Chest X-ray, PA view. Patient: 71 years old, sex M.
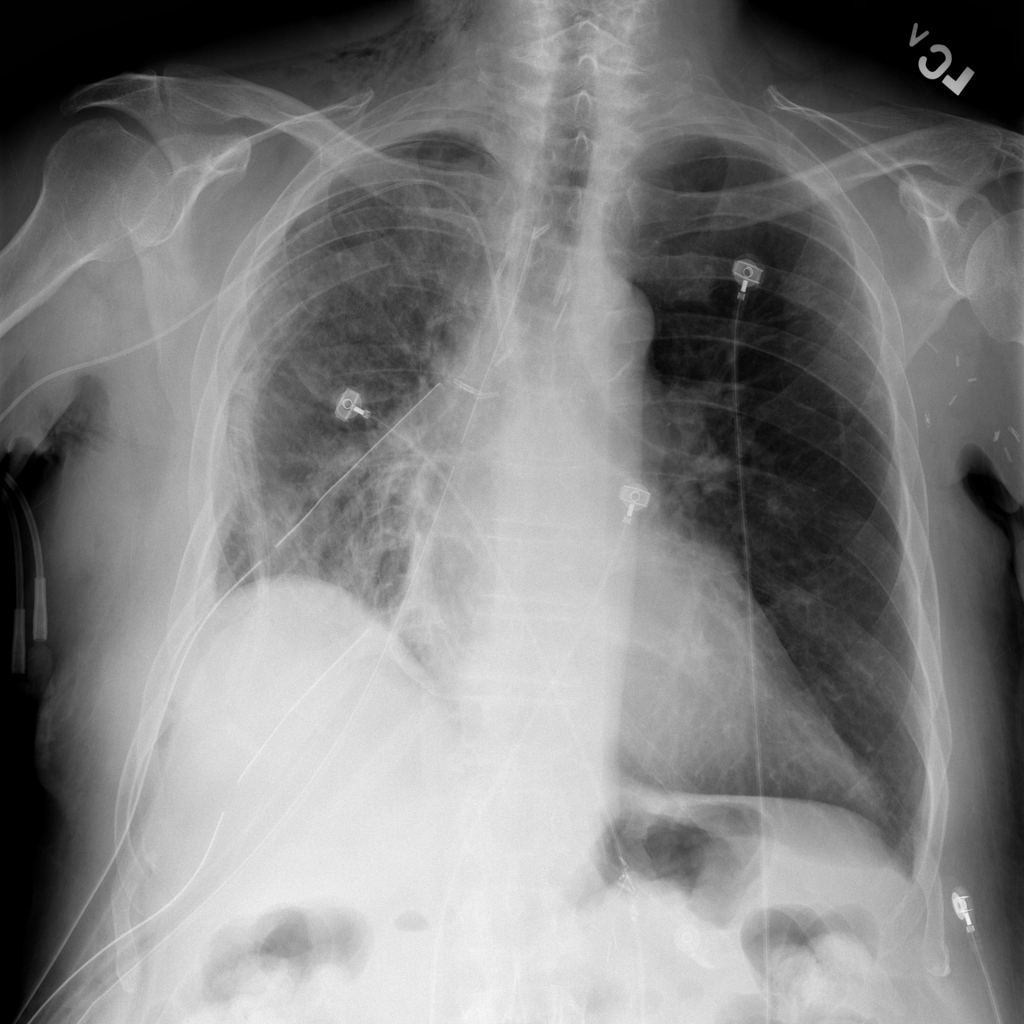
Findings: No Finding